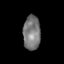
Tissue: skin
Cell type: T cells
Senescence score: 0.7621
Nuclear area (px): 584
Mean DAPI intensity: 119.623